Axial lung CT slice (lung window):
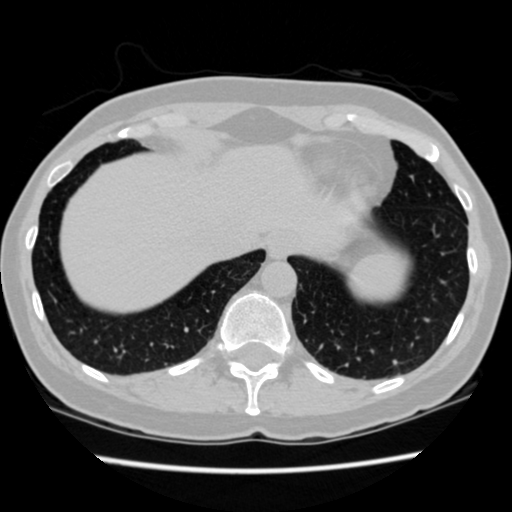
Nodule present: no